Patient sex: F
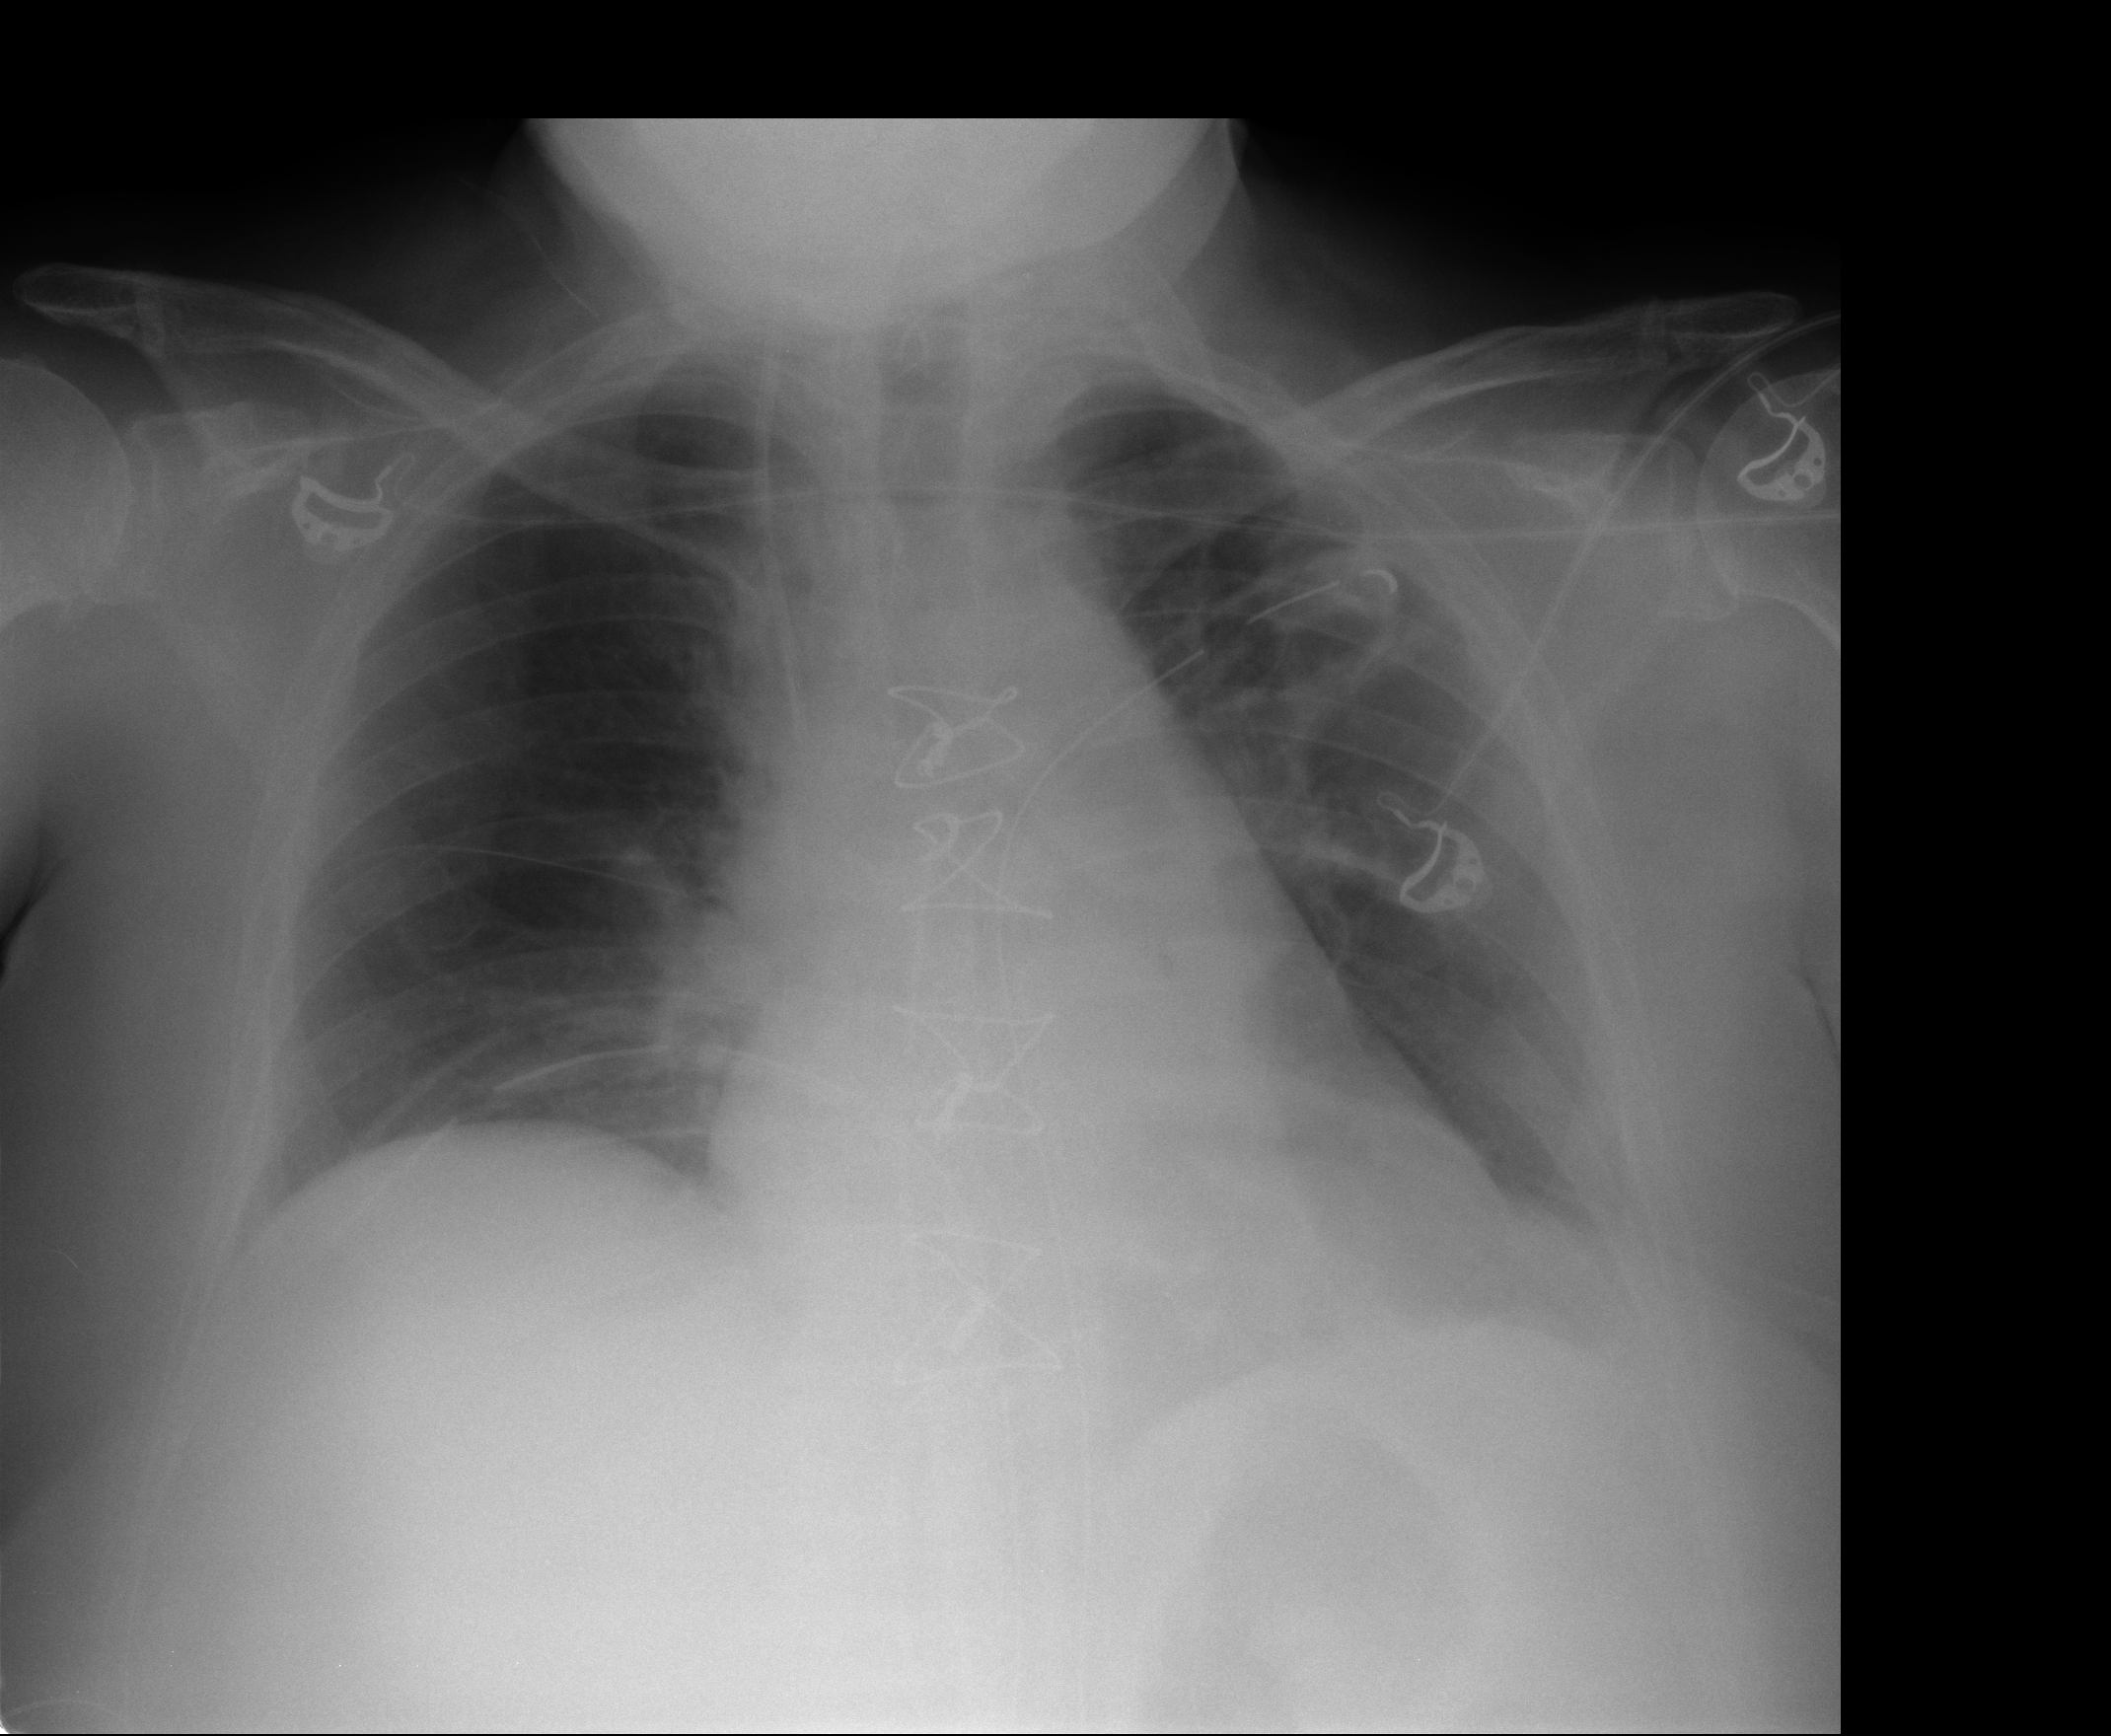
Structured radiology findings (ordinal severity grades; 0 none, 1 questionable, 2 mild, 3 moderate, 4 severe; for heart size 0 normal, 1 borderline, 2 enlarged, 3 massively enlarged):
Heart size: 2
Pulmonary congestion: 2
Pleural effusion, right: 0
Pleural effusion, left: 2
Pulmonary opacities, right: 0
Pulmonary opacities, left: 0
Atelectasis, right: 0
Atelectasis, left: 2